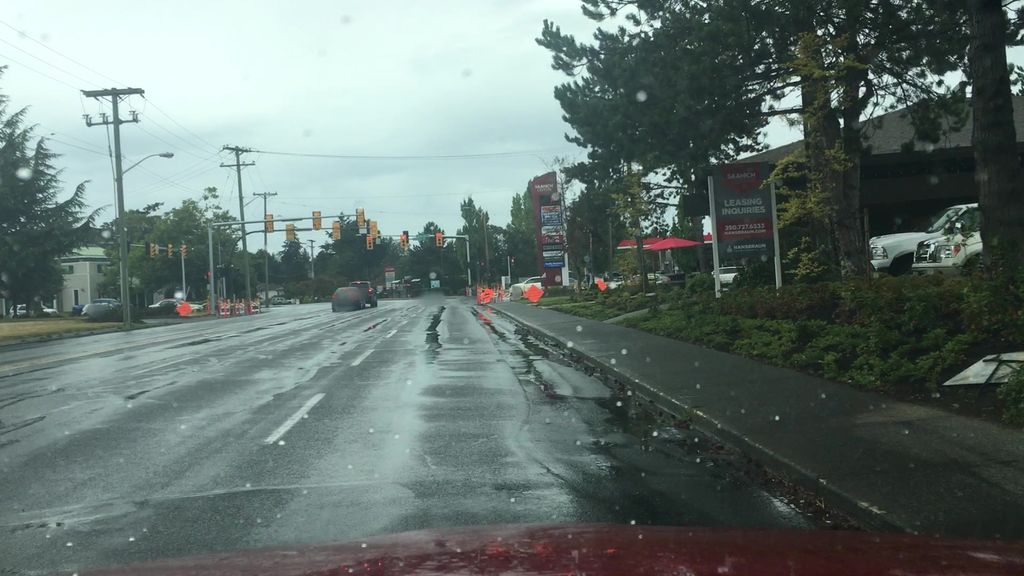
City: victoria